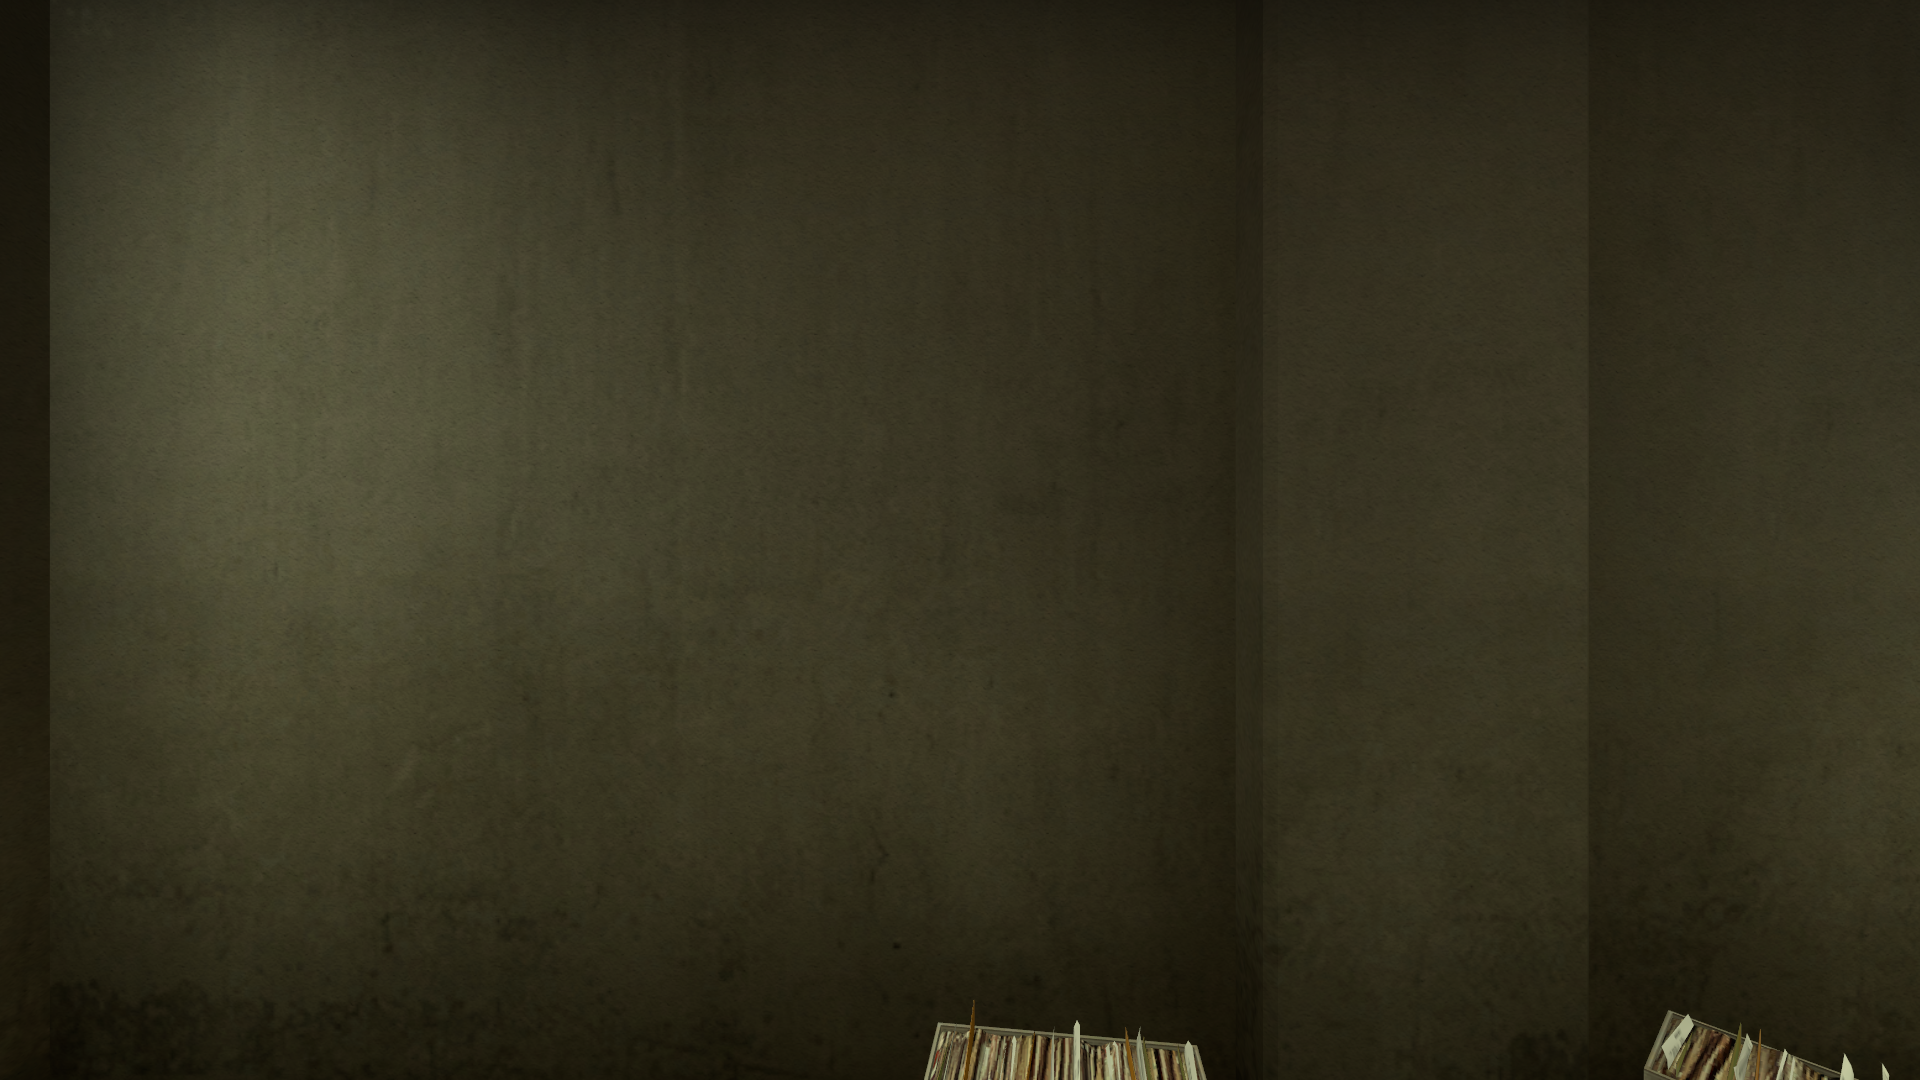
Map: de_train